八年级 · 解析几何
, 在 $\triangle A B C$ 中, $B C$ 的垂直平分线分别交 $A C, B C$ 于点 $D, E$,

若 $A B=4, A C=6$, 则 $\triangle A B D$ 的周长为

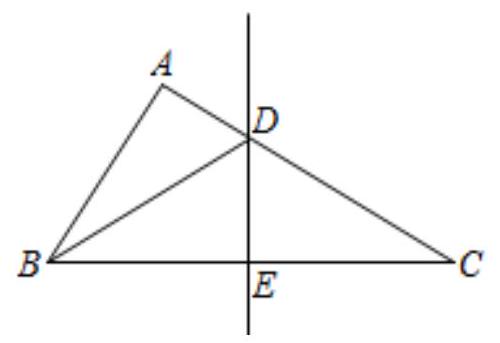
答案: 10